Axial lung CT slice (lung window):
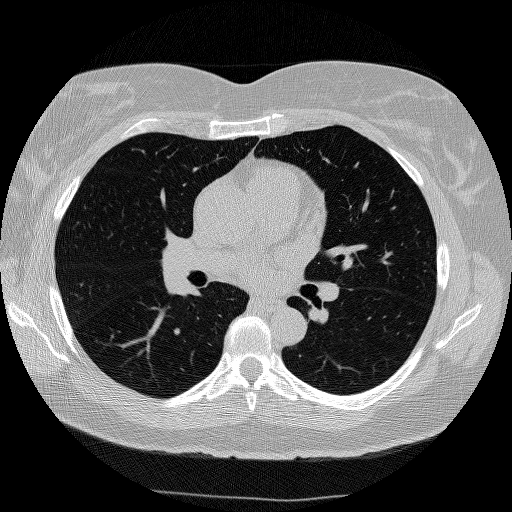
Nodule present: no